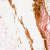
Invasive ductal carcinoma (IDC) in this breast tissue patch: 0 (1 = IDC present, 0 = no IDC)